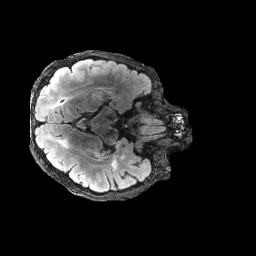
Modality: FLAIR
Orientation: axial
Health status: ill
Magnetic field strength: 3 T